Question: i am trying to fix this css thing, but i cannot do it somehow, i am not also css guru actually. so i turned to ask this here.
the problem is in <URL> page, in the last slider header on the right: "Locations eintragen".
the bottom half of this last div is in chrome a bit hidden,

if you see it in Firefox, this is shown correctly. how can I fix this? i want that it should be like in Firefox.
appreciate any help.
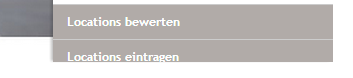
Answer: the accordion that contains your menu items has its height set to 400px, limiting the height of the items contained in it. You should set the height to another value, or remove limitation.
Hint: you should press F12 in Chrome to bring up the developers' tools. From there, you can right click on elements on your page and choose "inspect element". Then you will be able to see what styles are being inherited, disable and alter them to see effect, etc.